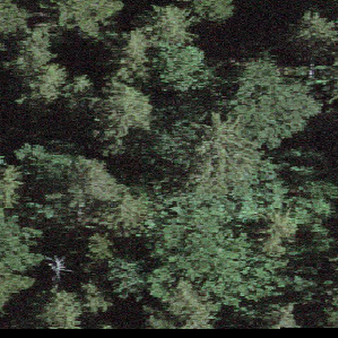
Label: other